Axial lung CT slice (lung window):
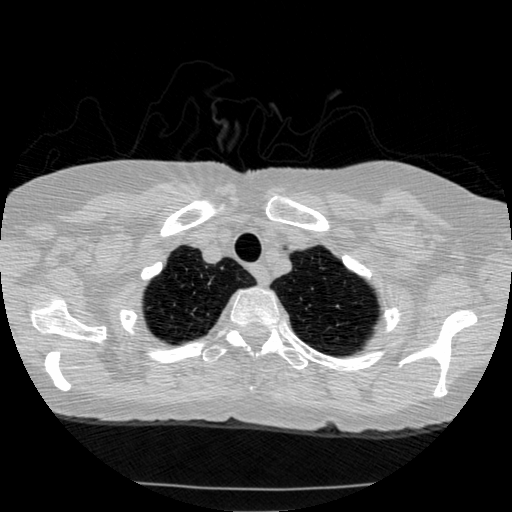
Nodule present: no